Question:
I need to execute each time fires an event
'''
protected override void Execute(NativeActivityContext context)
{
var fileSystemWatcher = new FileSystemWatcher(context.GetValue(Path));
fileSystemWatcher.IncludeSubdirectories = context.GetValue(IncludeSubdirectories);
fileSystemWatcher.Filter = context.GetValue(Filter);
var bookmark = context.CreateBookmark(ResumeFileCreatedBookmark);
context.GetExtension<FileSystemWatcherExtension>().Start(fileSystemWatcher, bookmark);
}
'''
'''
public class FileSystemWatcherExtension : IWorkflowInstanceExtension
{
WorkflowInstanceProxy instance;
Bookmark bookmark;
public void SetInstance(WorkflowInstanceProxy instance)
{
this.instance = instance;
}
IEnumerable<object> IWorkflowInstanceExtension.GetAdditionalExtensions()
{
yield break;
}
public void Start(FileSystemWatcher fileSystemWatcher, Bookmark bookmark)
{
this.bookmark = bookmark;
fileSystemWatcher.Created += new FileSystemEventHandler(FileCreated);
fileSystemWatcher.EnableRaisingEvents = true;
}
void FileCreated(object sender, FileSystemEventArgs e)//When the file arrives
{
instance.BeginResumeBookmark(bookmark, e.FullPath, CompleteResume, null);
}
void CompleteResume(IAsyncResult ar)
{
var result = instance.EndResumeBookmark(ar);
}
}
'''
This is working great, but only once, and after this the host closes.
I can't put a WhileActivity because I need to handle consecutive very fast file creations and the processing time of an incoming file(Show created file name, in this case) is greater than the file creation rate
Thanks!
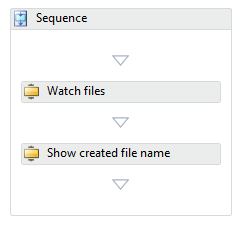
Answer: For a starter I would make the activity a child activity of the activity so it can control it's execution. Next I would add a bookmark resumption callback so activity can react to and schedule the activity in the callback.
Optionally you might want to create your bookmark with BookmarkOptions.MultipleResume so you can handle as many file events as you want and only move on when you want to do so.
'''
public class WatchFilesActivity : NativeActivity
{
public Activity Child {get; set;}
protected override void Execute(NativeActivityContext context)
{
var fileSystemWatcher = new FileSystemWatcher(context.GetValue(Path));
fileSystemWatcher.IncludeSubdirectories = context.GetValue(IncludeSubdirectories);
fileSystemWatcher.Filter = context.GetValue(Filter);
var bookmark = context.CreateBookmark(ResumeFileCreatedBookmark, OnFileCreated, BookmarkOptions.MultipleResume);
context.GetExtension<FileSystemWatcherExtension>().Start(fileSystemWatcher, bookmark);
}
protected void OnFileCreated(NativeActivityContext context, Bookmark bookmark, object value)
{
var fileName = (string)value
context.ScheduleActivity(Child);
}
}
'''
Note: Code typed in Notepad so possible typos.
If you need to pass the file name on to the child activity you can use an ActivityAction to do just that. See <URL> for an example using an ActivityFunc which is just like an ActivityAction except it also has a return value.